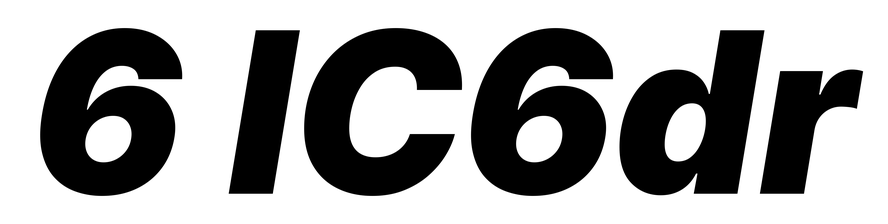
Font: Inter-Italic_Black_Italic